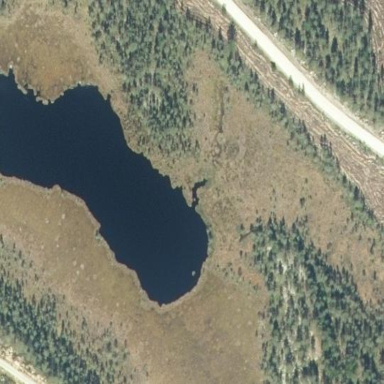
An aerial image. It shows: Serene lake.